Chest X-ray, PA view. Patient: 66 years old, sex M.
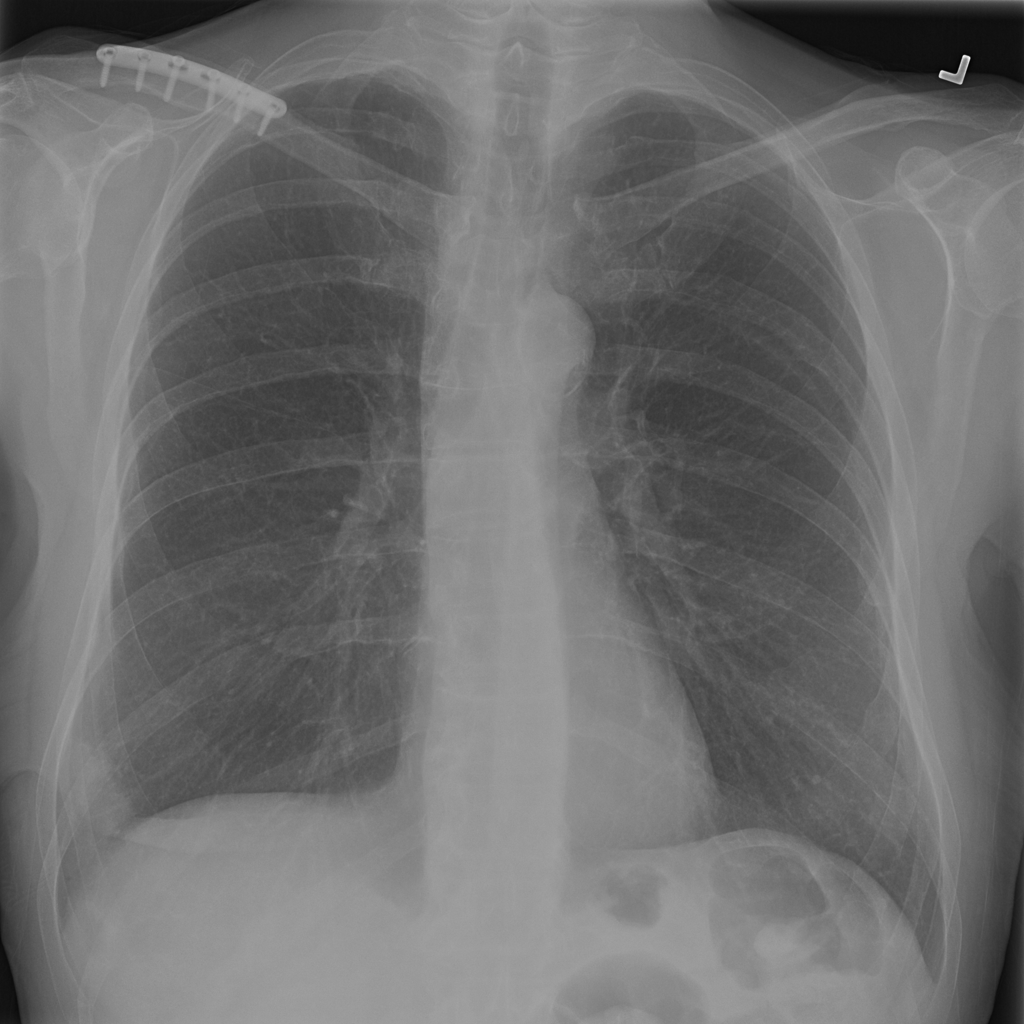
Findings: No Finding